Question: I'm using macOS El Capitan and I'm trying to get a folder in Terminal.
I tried this: cd {dragged folder into Terminal} but then I get the error "no such file directory".

How can I solve this error?
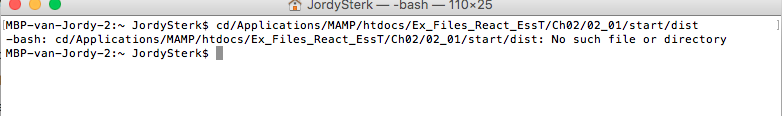
Answer: Just use a space after 'cd' and it will work.